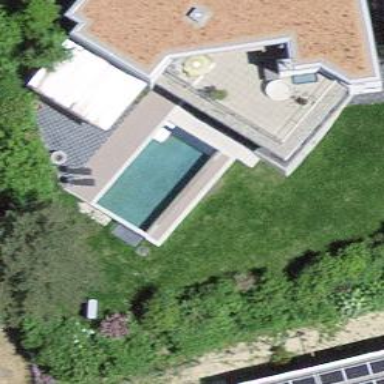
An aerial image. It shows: Swimming pool located in leisure land.